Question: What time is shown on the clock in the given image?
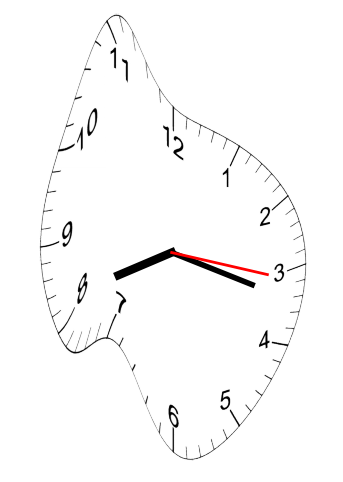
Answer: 08:17:16